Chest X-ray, PA view. Patient: 32 years old, sex M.
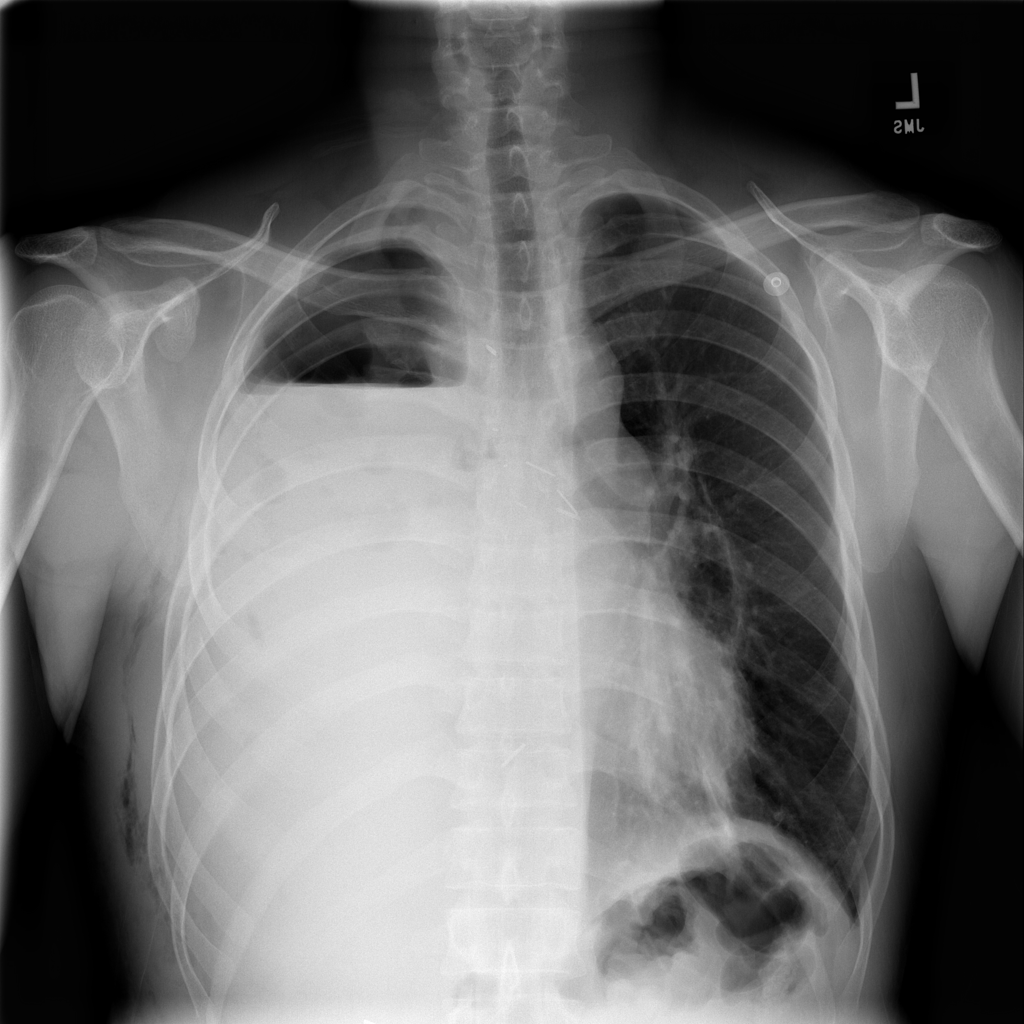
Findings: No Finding